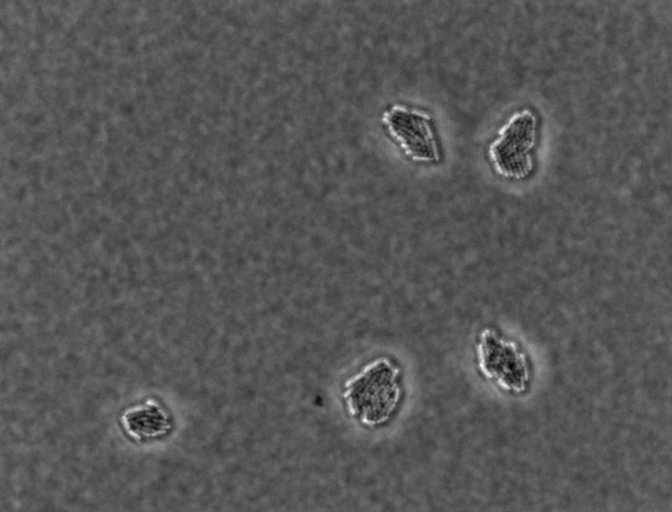
Escherichia coli 1612